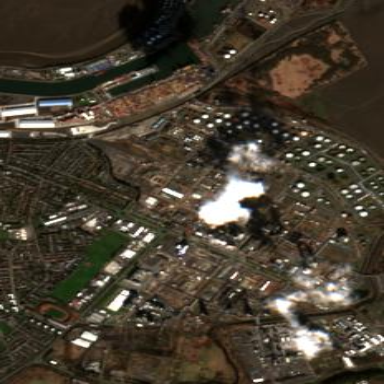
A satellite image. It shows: Industrial area with refinery.